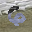
Label: 6